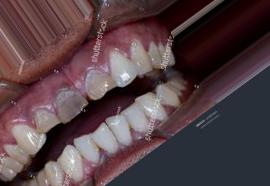
Condition: Tooth Discoloration